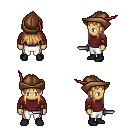
a pixel art fantasy rpg character, male body template, human, tanned skin, maroon long-sleeve shirt, white pants, light blonde unkempt hairstyle, leather cap, cloth bracers, black shoes, dagger, four views (front, back, left, right), 2x2 character sprite sheet, small pixel art, hard edges, no anti-aliasing